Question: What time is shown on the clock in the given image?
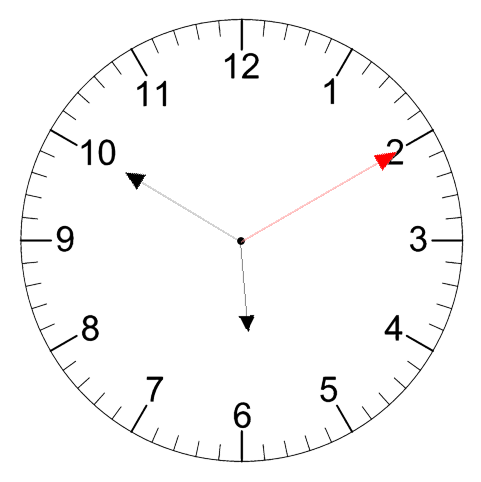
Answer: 05:50:10